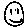
Label: smiley face